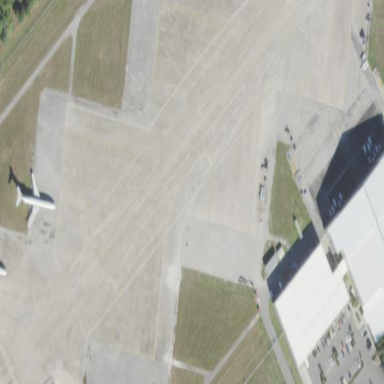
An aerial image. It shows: Apron at the airport.